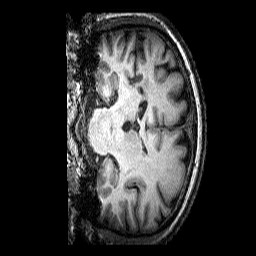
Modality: T1w
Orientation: coronal
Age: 56
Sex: male
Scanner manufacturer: siemens
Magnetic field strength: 3 T
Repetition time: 2.25 s
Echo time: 0.00452 s